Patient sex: M
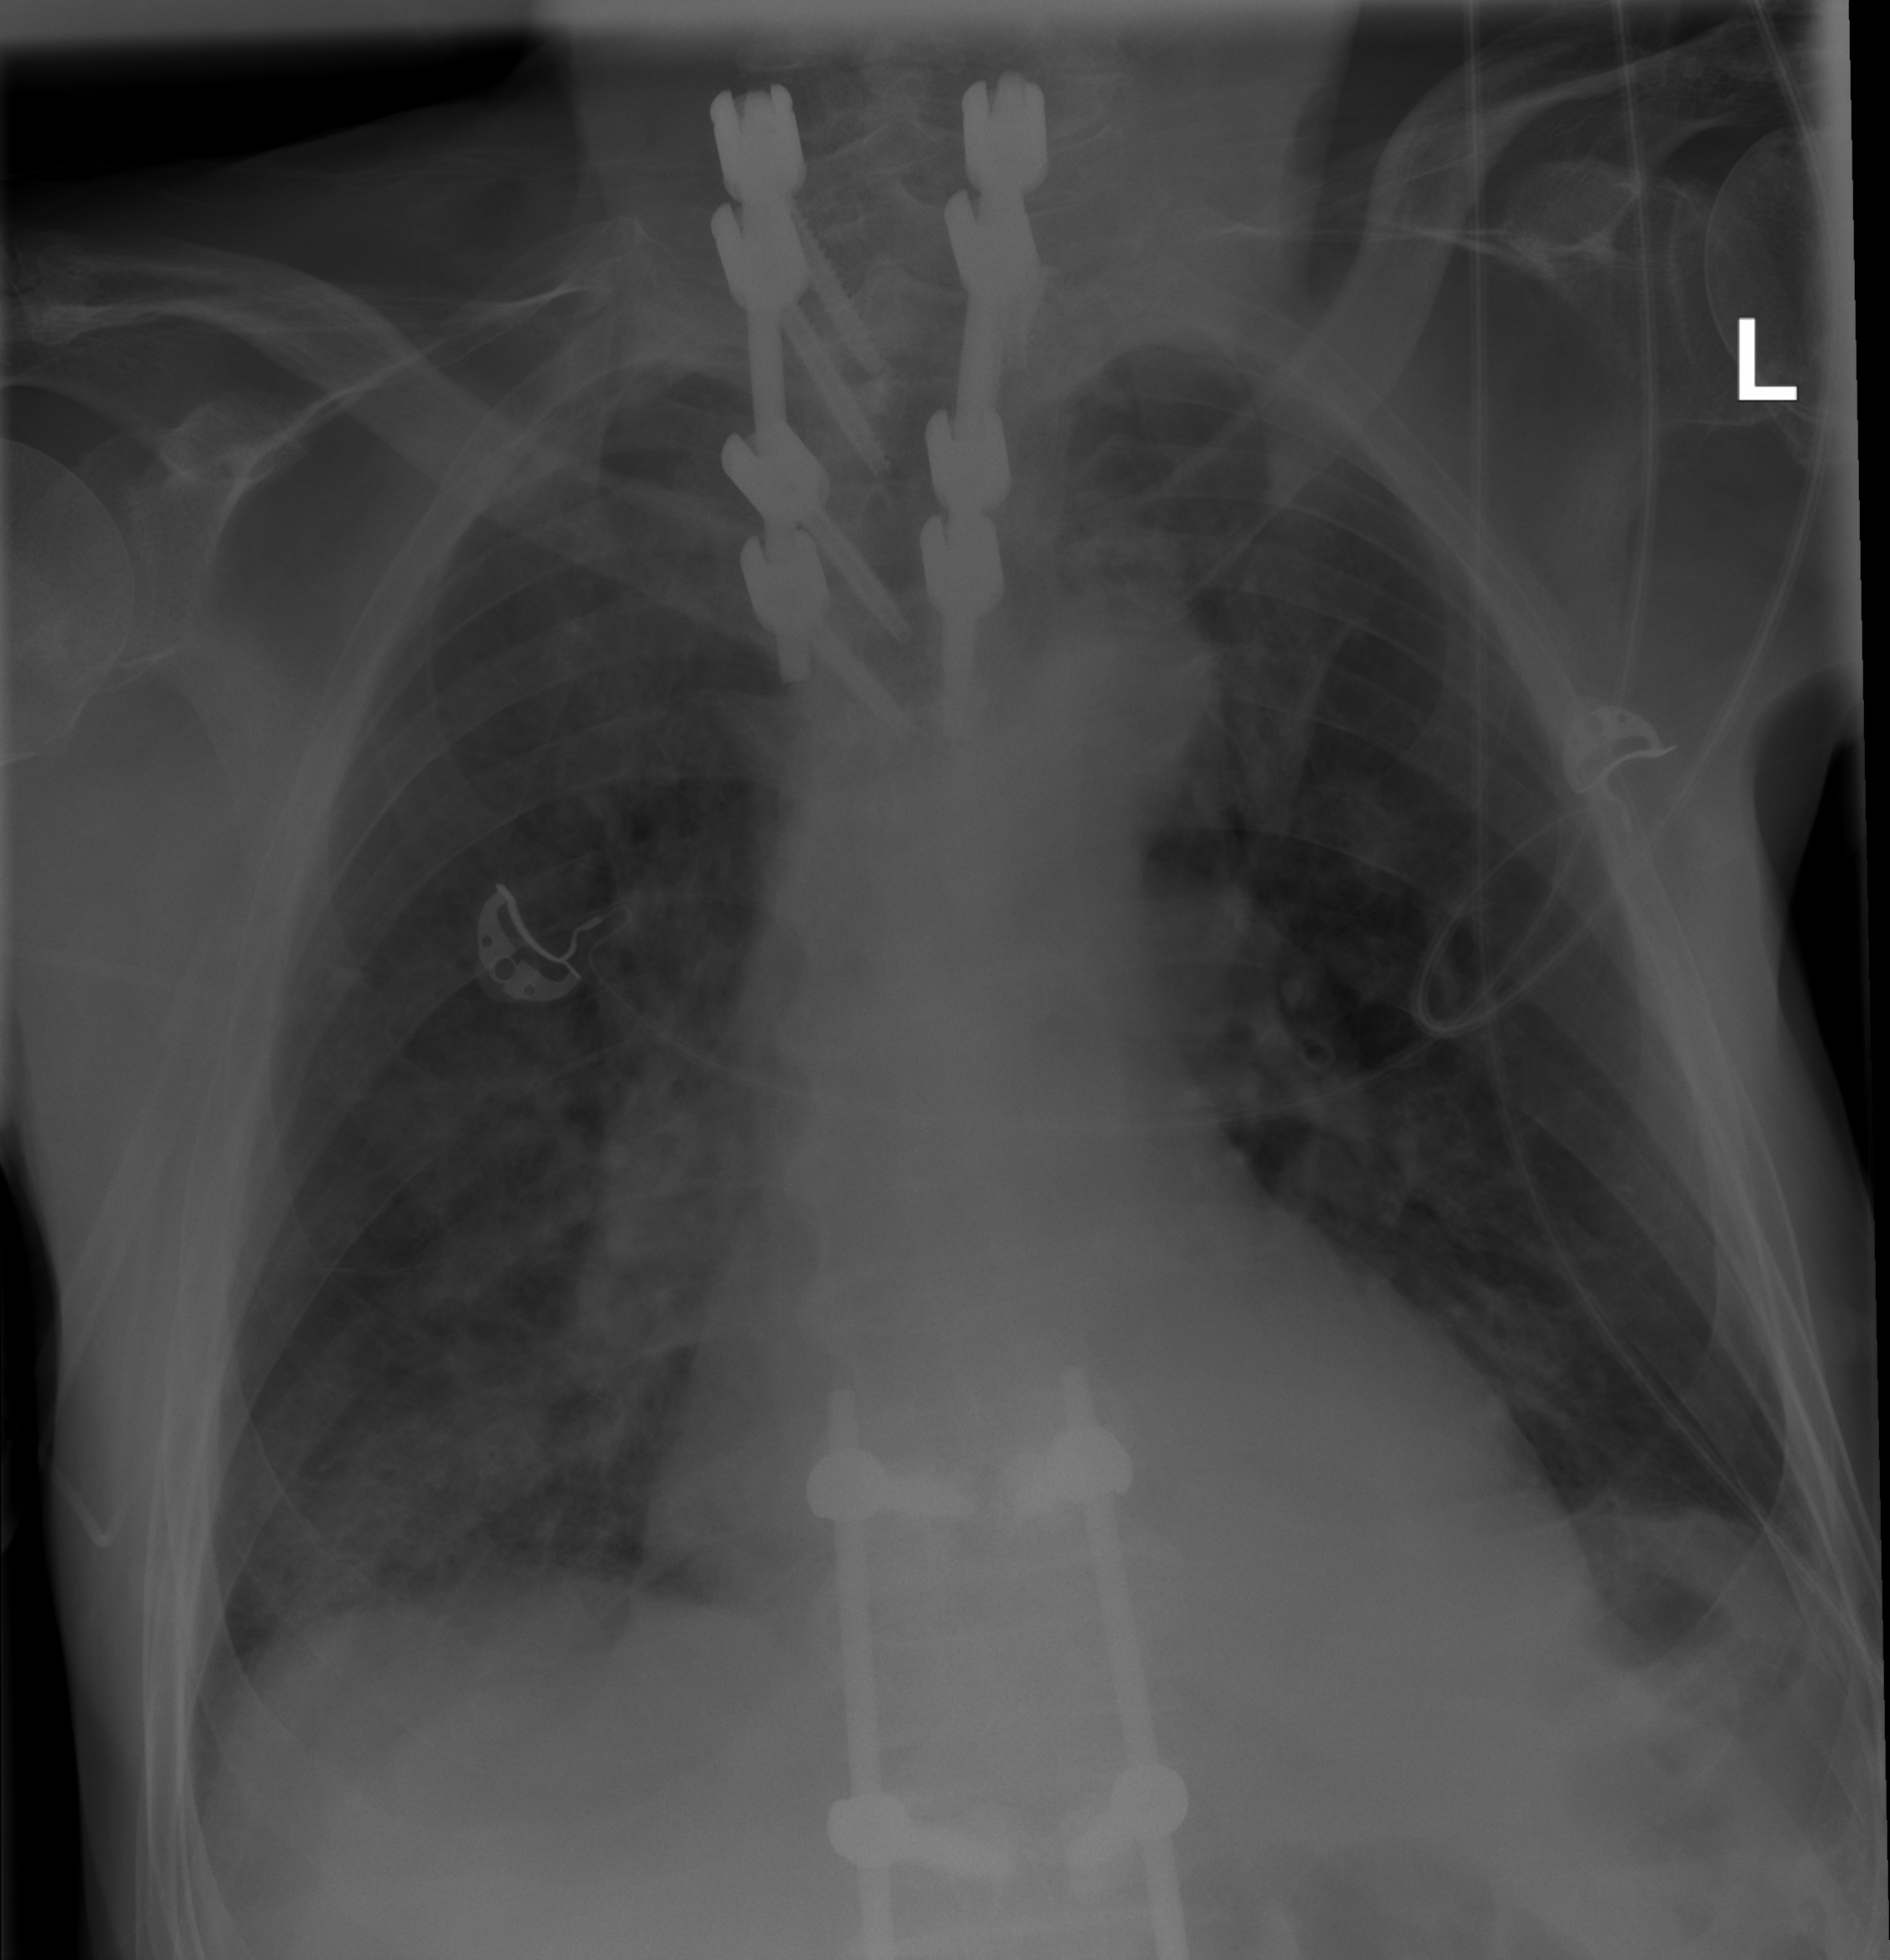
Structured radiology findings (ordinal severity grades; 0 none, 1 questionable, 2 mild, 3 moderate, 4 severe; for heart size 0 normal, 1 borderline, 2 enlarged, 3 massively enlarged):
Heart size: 1
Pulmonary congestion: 0
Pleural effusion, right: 0
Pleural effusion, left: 0
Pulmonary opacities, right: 2
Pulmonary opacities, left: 0
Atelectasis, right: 0
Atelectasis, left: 0